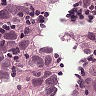
Metastatic tissue present: yes